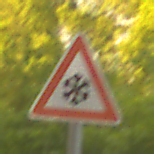
Verkehrszeichen: SchneeOderEisglaette
Umgebung: Outdoor, RoadRail
Tageszeit: SunriseSunset
Wetter: Clear
Licht: Natural
Jahreszeit: NotSpecified
Kontrast: LowContrast